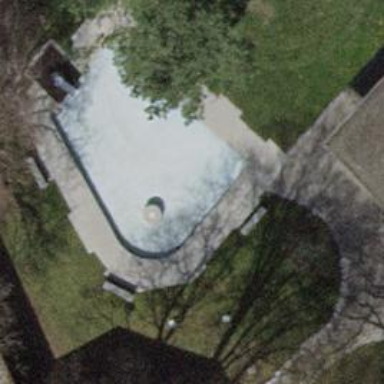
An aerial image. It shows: Outdoor swimming pool on leisure land.